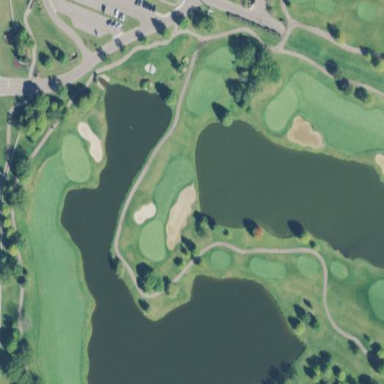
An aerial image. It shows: Water hazard in golf course. The hazard is natural water feature.